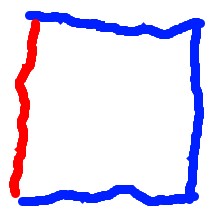
Shape: square